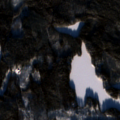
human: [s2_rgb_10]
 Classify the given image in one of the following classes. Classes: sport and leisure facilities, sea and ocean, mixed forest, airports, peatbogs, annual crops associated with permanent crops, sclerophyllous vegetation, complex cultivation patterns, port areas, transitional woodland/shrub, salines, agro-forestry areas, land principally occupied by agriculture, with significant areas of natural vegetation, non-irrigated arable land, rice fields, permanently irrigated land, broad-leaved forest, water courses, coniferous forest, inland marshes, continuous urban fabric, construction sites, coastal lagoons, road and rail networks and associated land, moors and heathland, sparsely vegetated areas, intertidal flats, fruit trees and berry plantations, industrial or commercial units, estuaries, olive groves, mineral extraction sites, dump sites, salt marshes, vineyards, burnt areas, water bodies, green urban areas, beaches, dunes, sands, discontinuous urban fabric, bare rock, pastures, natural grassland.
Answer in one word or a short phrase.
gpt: coniferous forest, mixed forest, transitional woodland/shrub